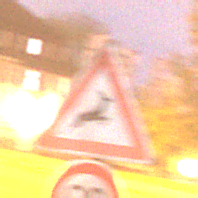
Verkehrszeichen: WildwechselLinks
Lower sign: Geschwindigkeit90
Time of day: Night
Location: Outdoor (Suburban)
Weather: PartlyCloudy
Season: NotSpecified
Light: Artificial